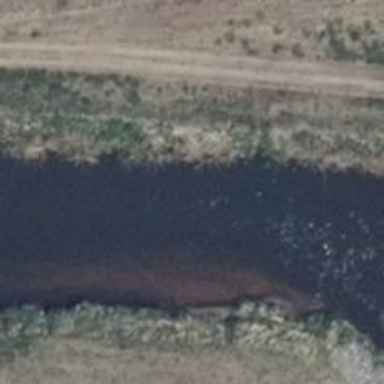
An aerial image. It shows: Beautiful river scene.